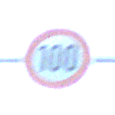
Verkehrszeichen: Geschwindigkeit100
Umgebung: Outdoor, RoadRail
Tageszeit: MorningAfternoon
Wetter: Clear
Licht: Natural
Jahreszeit: NotSpecified
Kontrast: HighContrast